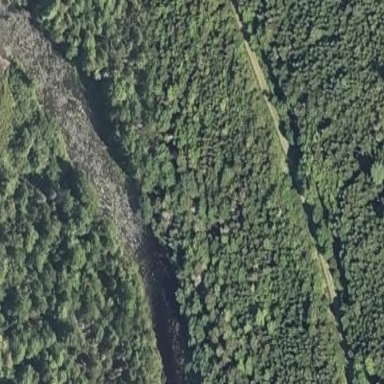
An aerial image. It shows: Natural water feature with rapids.